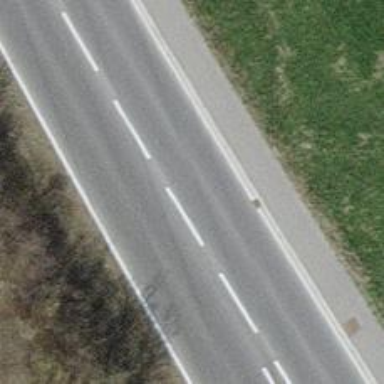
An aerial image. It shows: Secondary road with sidewalk on the left.